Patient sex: M
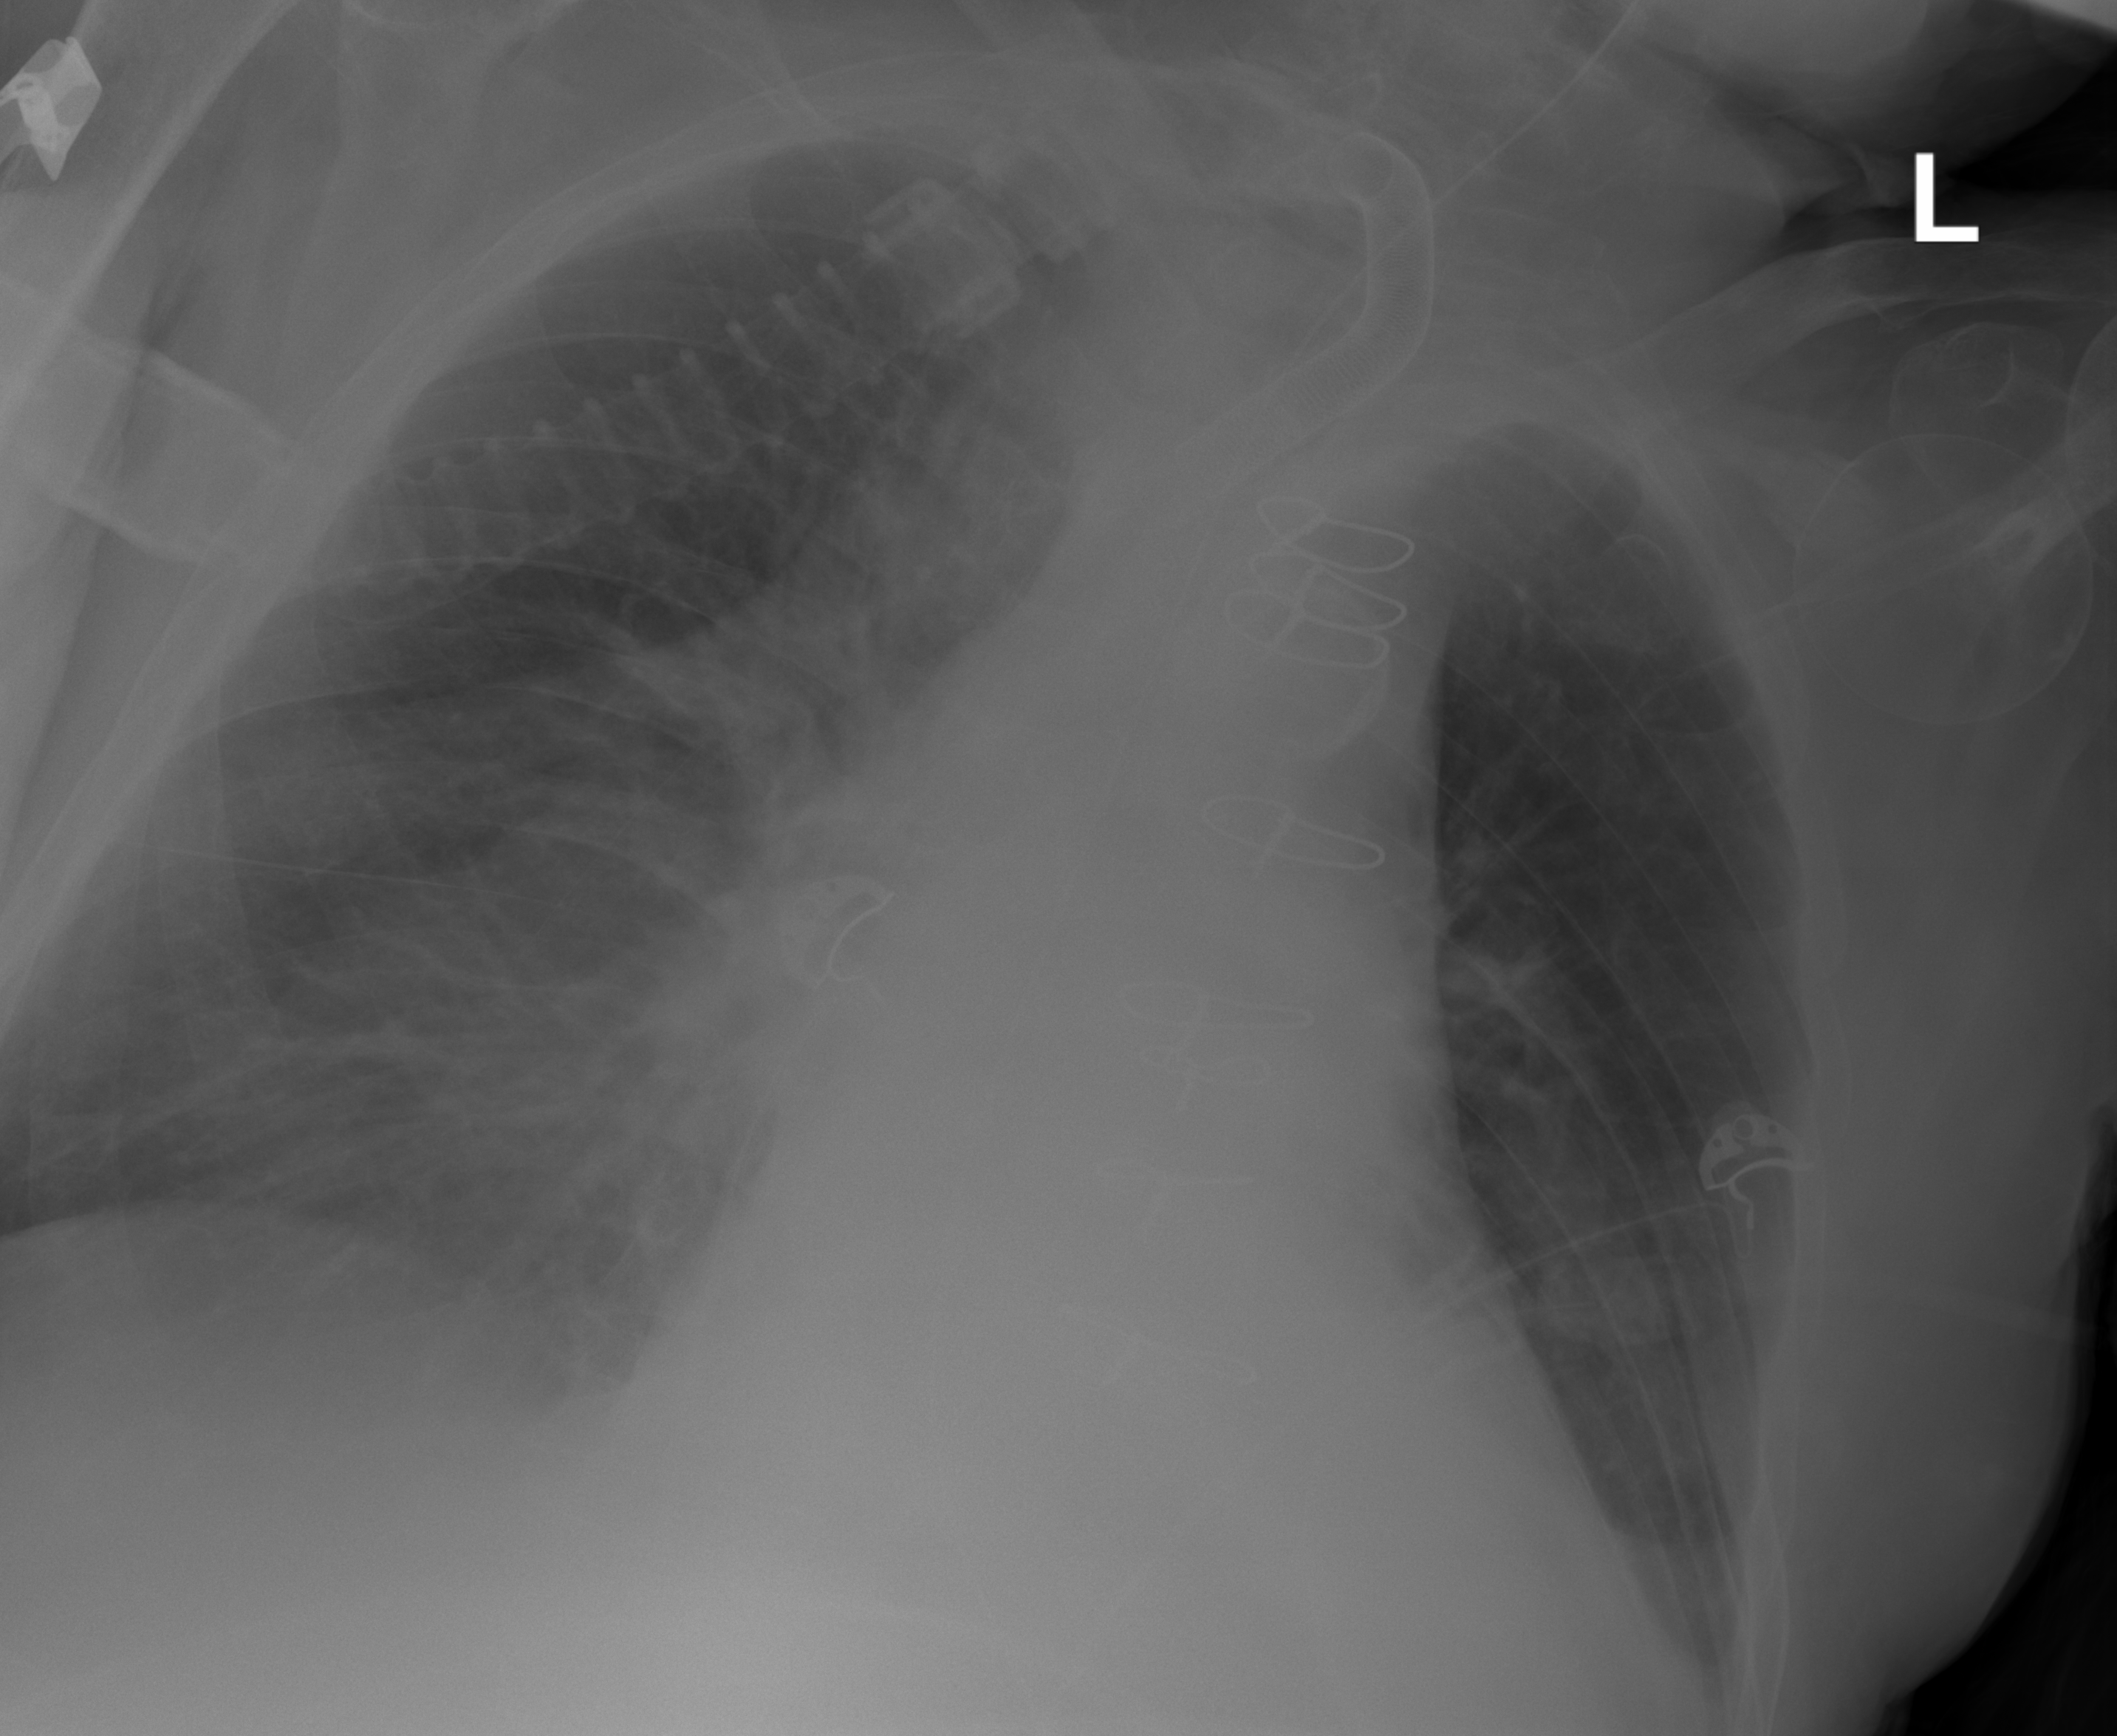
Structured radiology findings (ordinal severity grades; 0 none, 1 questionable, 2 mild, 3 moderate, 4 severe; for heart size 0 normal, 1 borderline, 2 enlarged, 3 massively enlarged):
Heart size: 2
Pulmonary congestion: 2
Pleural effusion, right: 0
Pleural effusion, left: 2
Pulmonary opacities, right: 2
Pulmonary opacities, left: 0
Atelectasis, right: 2
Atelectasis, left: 2